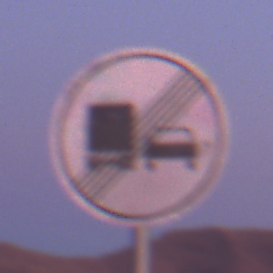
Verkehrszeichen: EndeUeberholverbotKraftfahrzeuge
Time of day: Dawn
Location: Outdoor (Nature)
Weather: PartlyCloudy
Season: NotSpecified
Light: Natural